Chest X-ray. View position: AP
Patient age: 39
Patient sex: M
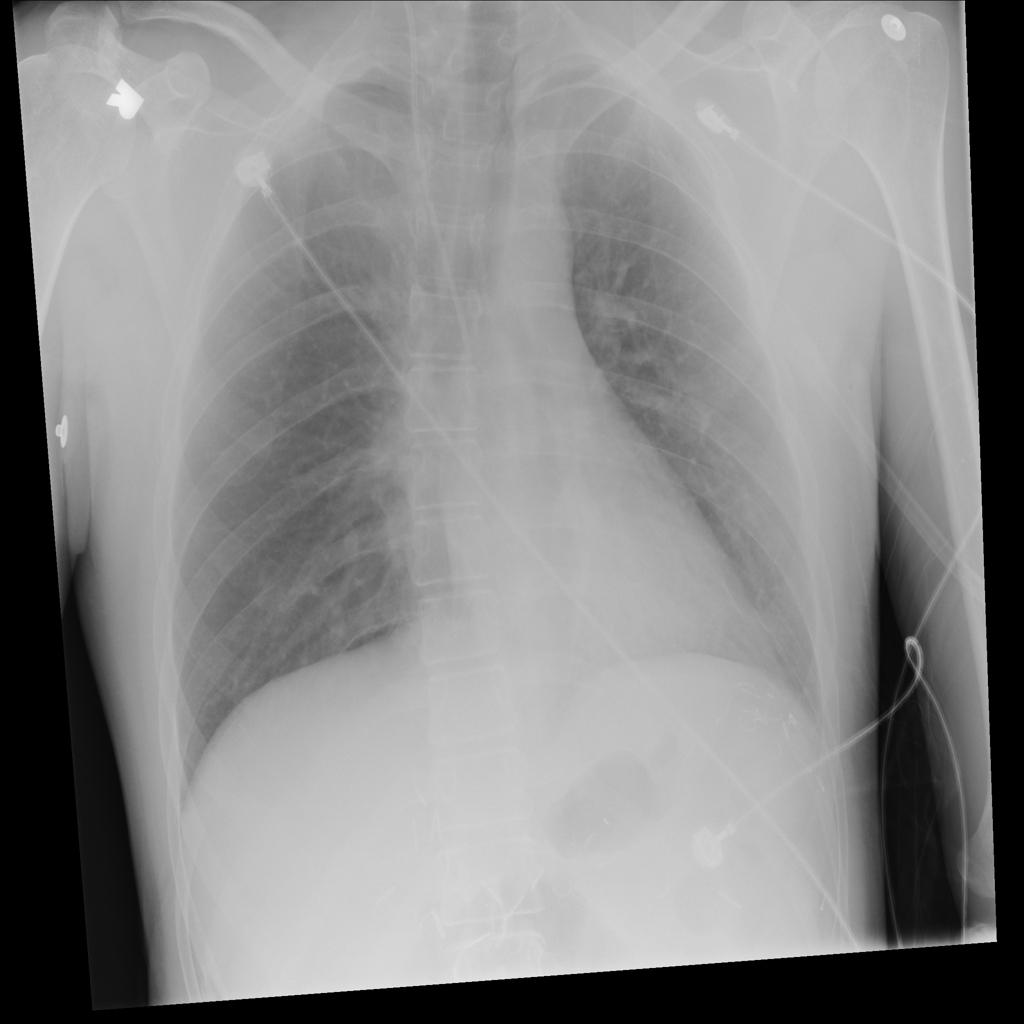
Finding: Pneumothorax